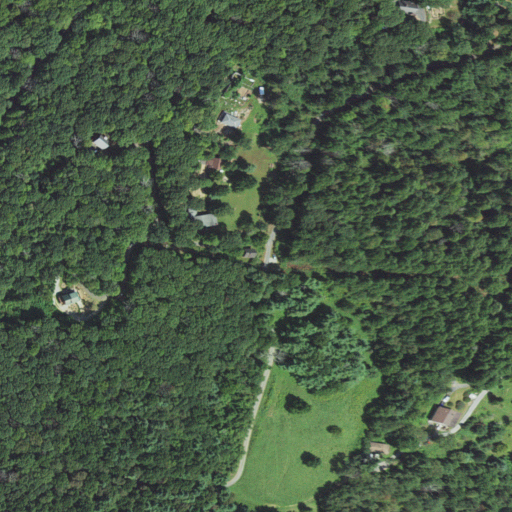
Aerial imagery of mountain in North Carolina named Grassy Mountain containing deciduous forest, open development, mixed forest, and pasture